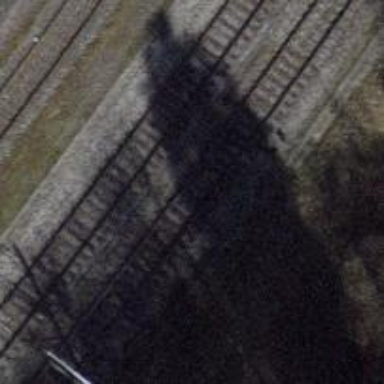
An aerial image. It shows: Railway switch.